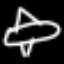
Label: airplane